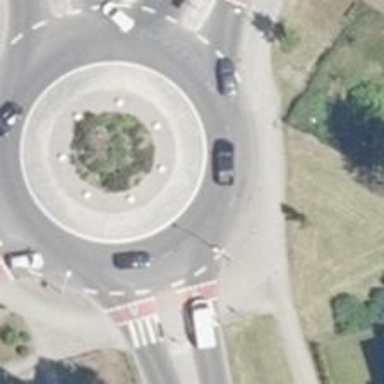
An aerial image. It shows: Secondary road with asphalt surface leading to roundabout.